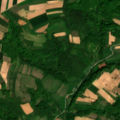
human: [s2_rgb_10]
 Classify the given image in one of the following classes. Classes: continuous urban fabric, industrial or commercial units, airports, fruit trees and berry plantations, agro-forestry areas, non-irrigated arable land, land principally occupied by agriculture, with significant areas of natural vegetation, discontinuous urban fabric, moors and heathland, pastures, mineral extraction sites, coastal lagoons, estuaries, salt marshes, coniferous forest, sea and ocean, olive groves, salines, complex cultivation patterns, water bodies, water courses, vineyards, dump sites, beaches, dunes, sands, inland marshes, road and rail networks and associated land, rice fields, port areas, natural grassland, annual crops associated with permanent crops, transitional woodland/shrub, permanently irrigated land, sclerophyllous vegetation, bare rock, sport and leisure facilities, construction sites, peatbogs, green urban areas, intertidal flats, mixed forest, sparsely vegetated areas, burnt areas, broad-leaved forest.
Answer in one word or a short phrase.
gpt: complex cultivation patterns, land principally occupied by agriculture, with significant areas of natural vegetation, broad-leaved forest